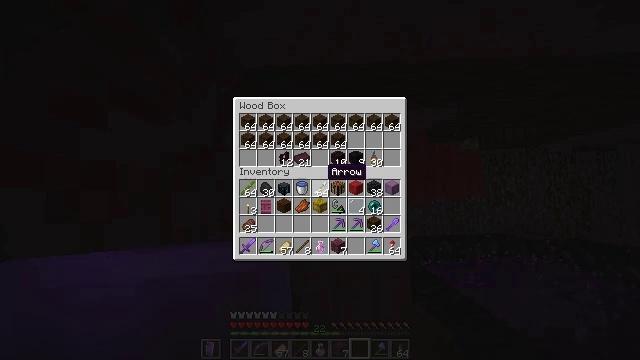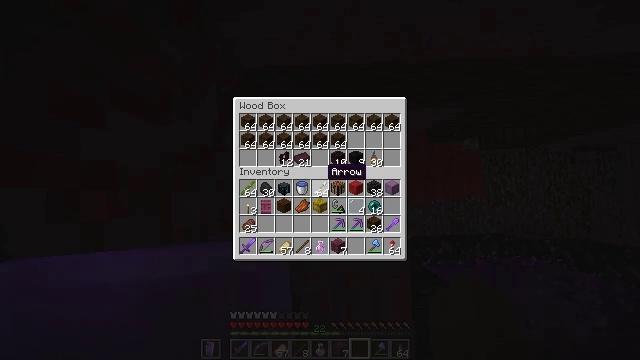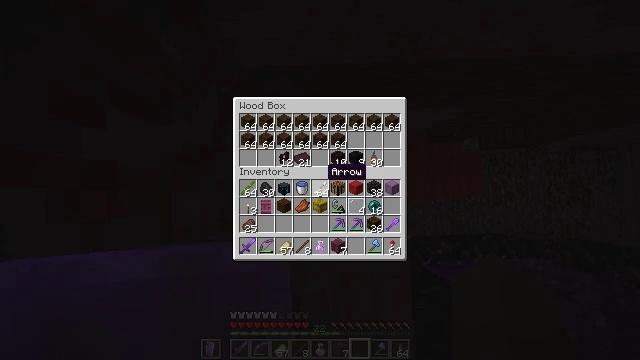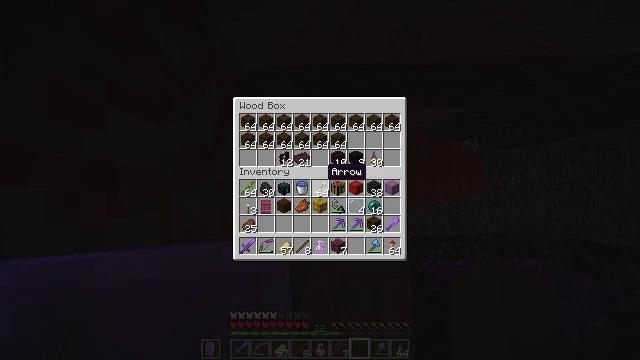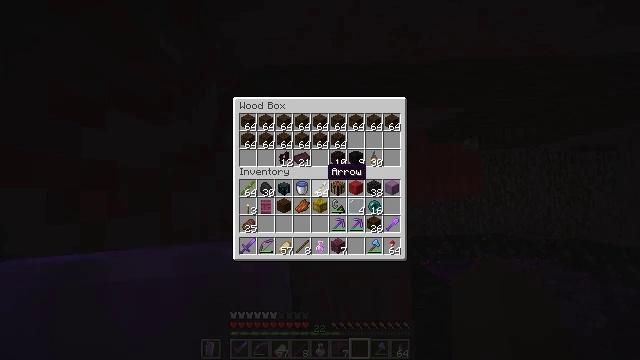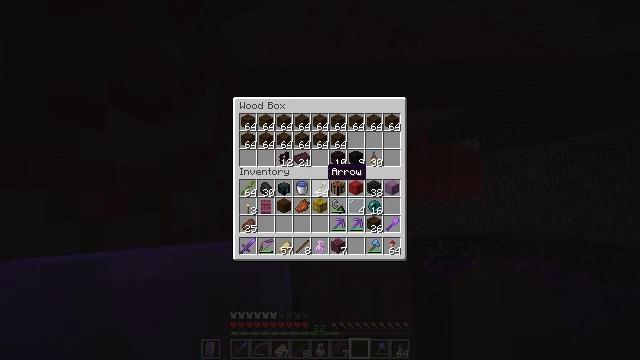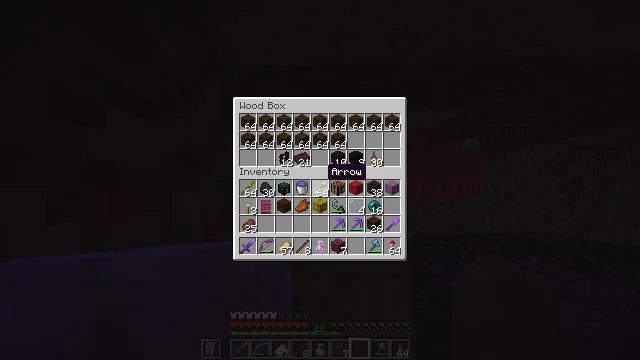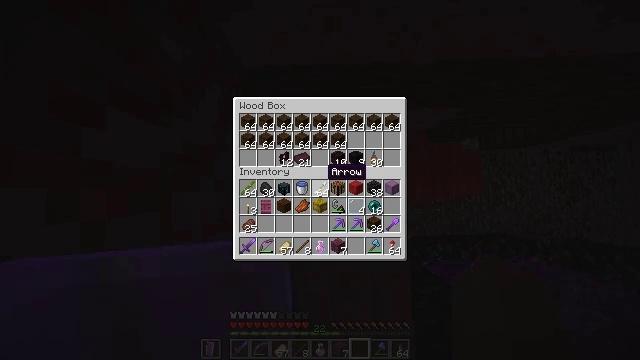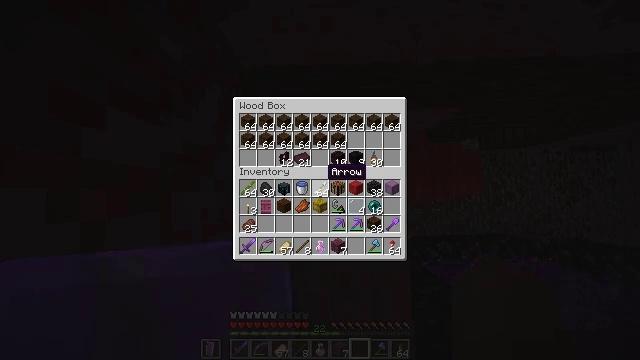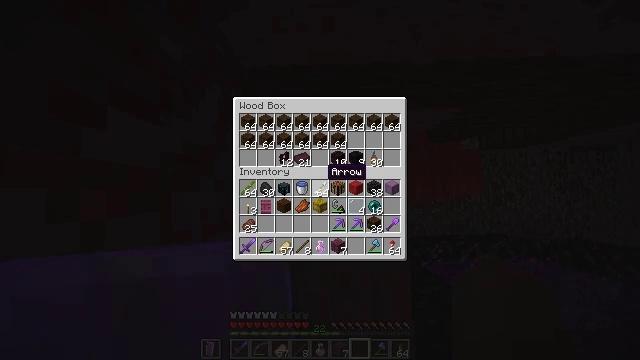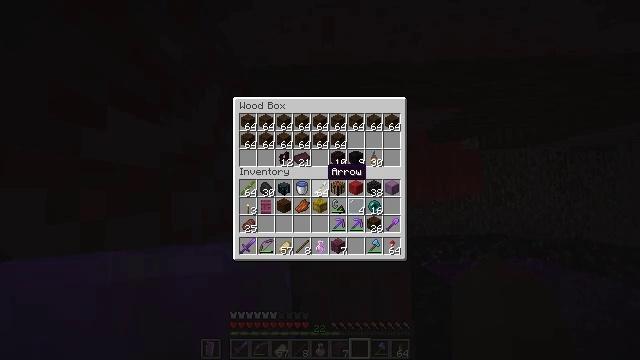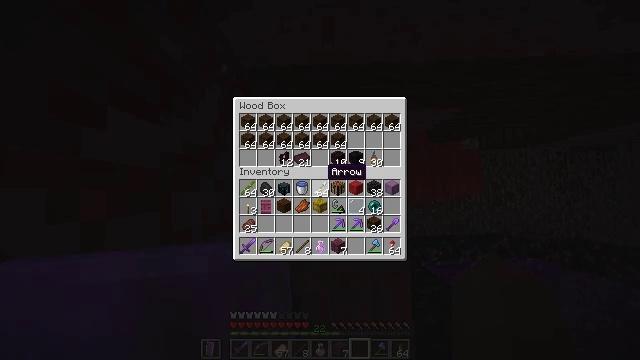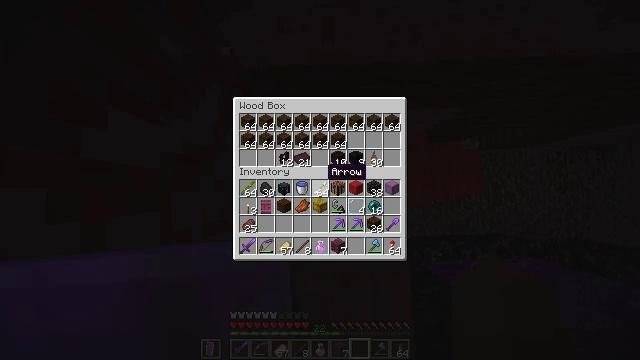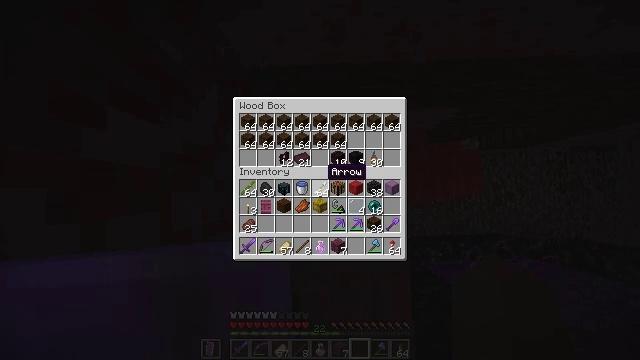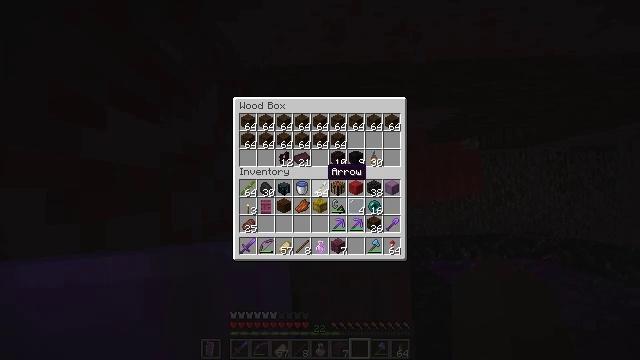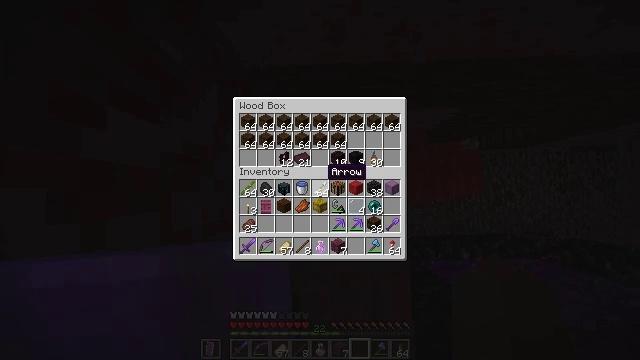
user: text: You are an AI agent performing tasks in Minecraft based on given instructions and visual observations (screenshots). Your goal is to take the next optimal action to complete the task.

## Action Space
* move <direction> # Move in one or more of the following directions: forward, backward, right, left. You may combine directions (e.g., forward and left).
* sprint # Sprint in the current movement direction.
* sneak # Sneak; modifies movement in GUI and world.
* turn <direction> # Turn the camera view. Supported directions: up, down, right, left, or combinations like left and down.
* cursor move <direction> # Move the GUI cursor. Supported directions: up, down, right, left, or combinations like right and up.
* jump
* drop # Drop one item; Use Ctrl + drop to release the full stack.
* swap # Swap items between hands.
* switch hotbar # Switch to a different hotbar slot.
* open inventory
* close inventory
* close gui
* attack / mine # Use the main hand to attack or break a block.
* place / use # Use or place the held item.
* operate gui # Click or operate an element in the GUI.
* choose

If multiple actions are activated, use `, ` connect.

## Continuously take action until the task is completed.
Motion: motion action
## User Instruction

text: Craft a black carpet.
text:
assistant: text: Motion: no_op
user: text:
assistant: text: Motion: no_op
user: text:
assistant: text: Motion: no_op
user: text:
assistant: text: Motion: no_op
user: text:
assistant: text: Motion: no_op
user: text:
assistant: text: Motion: no_op
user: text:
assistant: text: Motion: no_op
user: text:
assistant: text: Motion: no_op
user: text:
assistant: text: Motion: no_op
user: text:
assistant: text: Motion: no_op
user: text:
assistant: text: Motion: no_op
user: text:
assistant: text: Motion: no_op
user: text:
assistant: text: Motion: no_op
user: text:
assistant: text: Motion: no_op
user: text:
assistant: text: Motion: no_op
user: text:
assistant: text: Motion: no_op
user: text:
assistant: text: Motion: no_op
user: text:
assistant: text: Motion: no_op
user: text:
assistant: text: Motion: turn right
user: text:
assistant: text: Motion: turn right and up
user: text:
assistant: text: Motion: no_op
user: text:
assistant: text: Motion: no_op
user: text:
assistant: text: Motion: no_op
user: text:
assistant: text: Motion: no_op
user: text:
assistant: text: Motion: sneak
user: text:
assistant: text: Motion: sneak
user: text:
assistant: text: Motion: sneak
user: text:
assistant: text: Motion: sneak
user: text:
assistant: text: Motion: sneak
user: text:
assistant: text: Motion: sneak